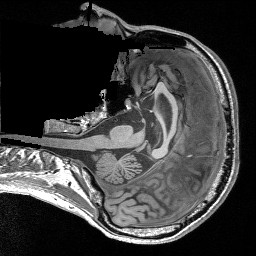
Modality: T1w
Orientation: axial